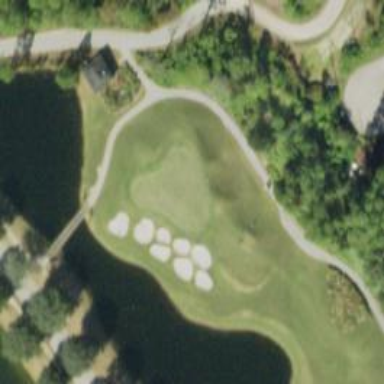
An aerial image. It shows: Golf hole.